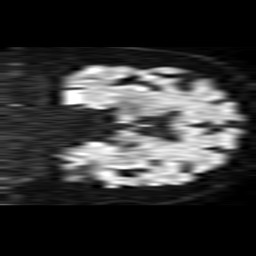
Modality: TRACE
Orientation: coronal
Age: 77
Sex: female
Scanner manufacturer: philips
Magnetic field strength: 1.5 T
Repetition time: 3.487 s
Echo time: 0.09565 s